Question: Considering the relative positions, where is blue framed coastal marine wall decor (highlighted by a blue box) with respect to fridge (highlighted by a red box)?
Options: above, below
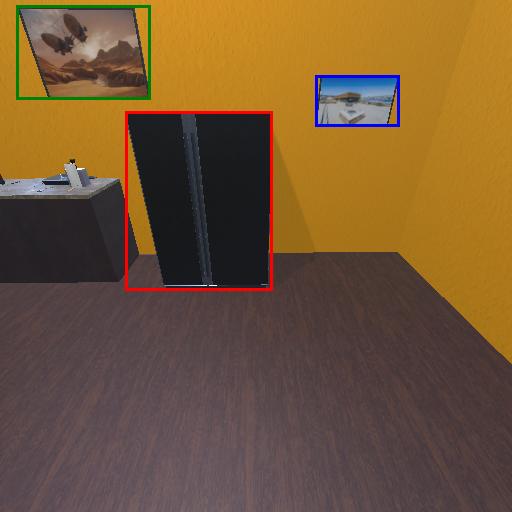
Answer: above